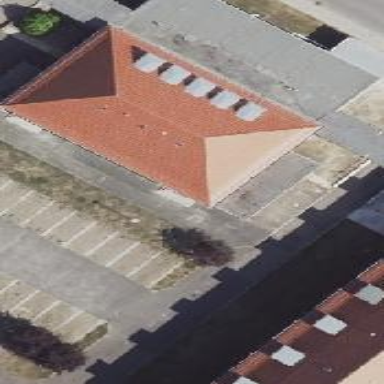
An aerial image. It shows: Building with hipped roof covered in roof tiles.